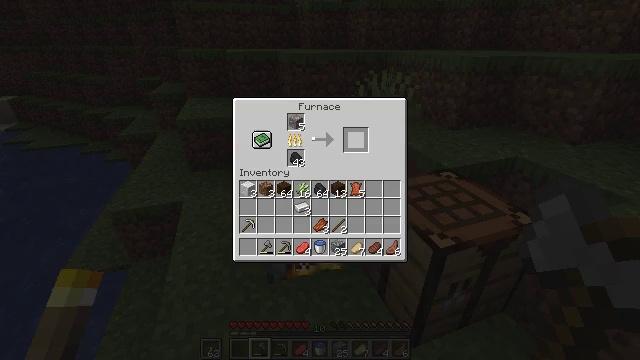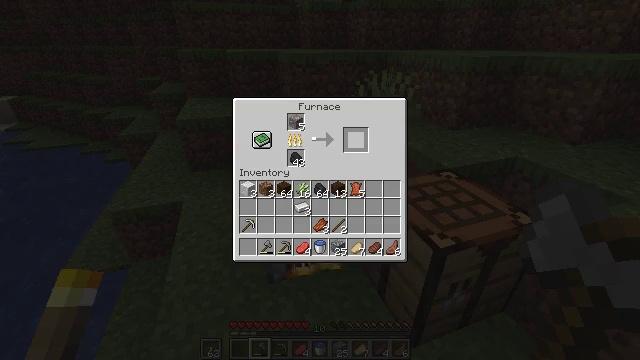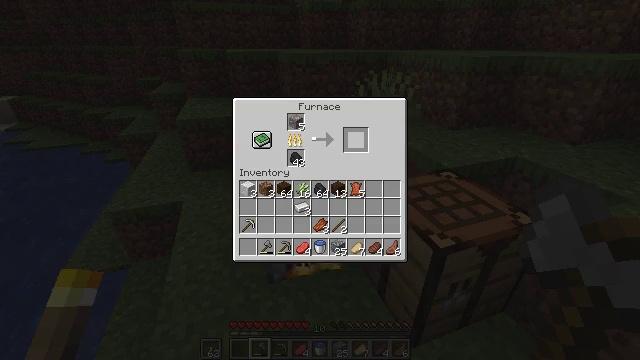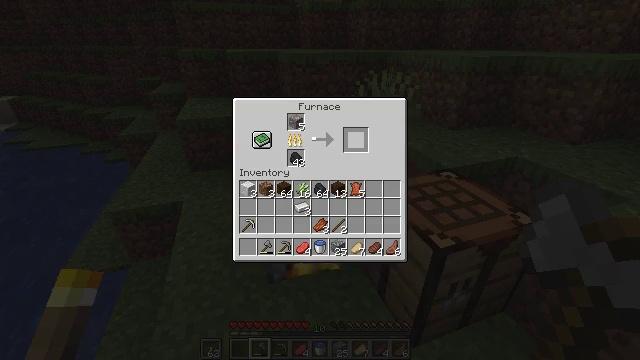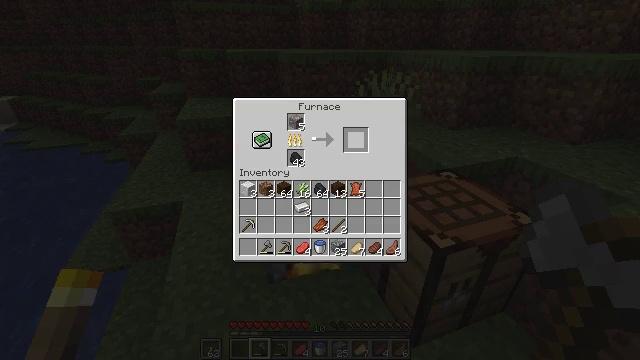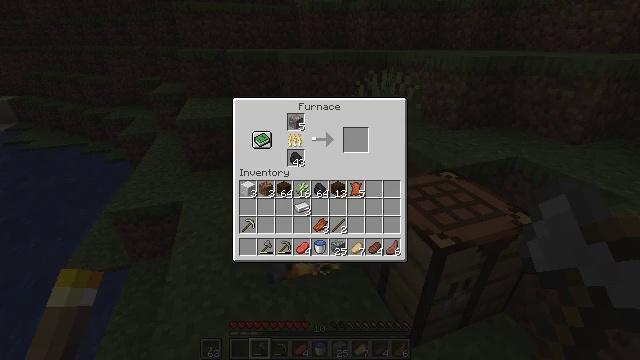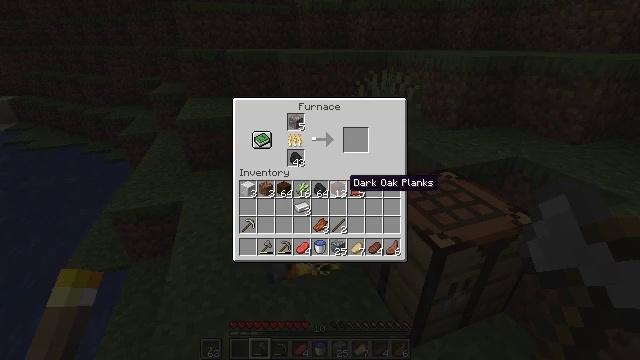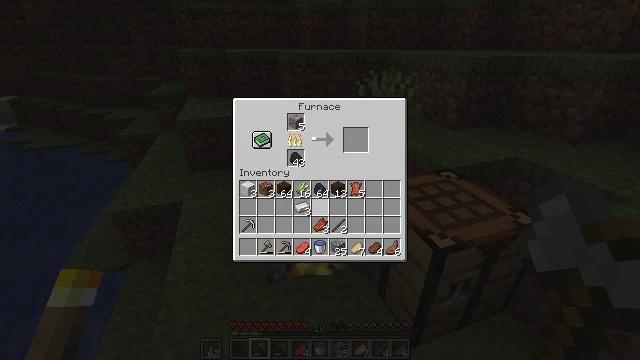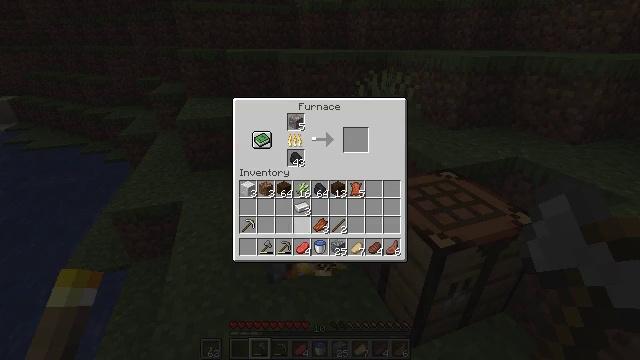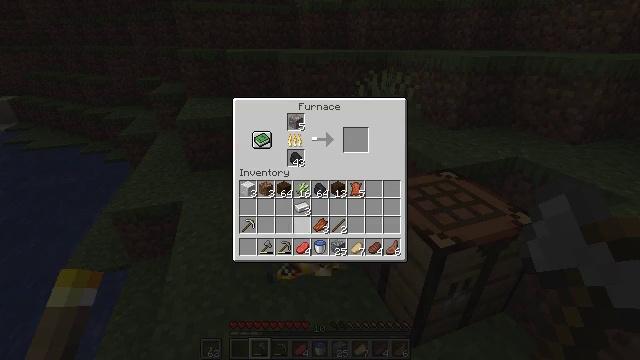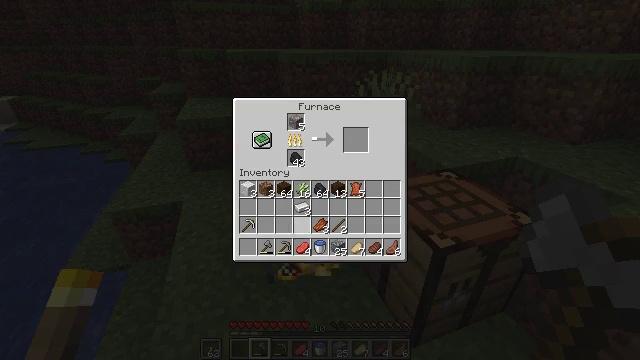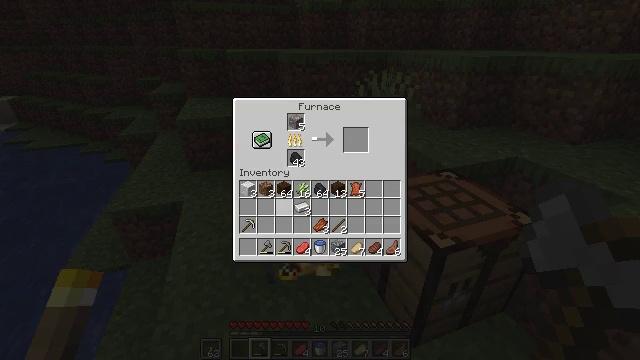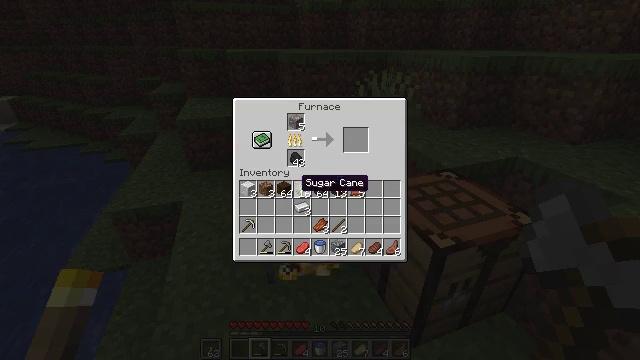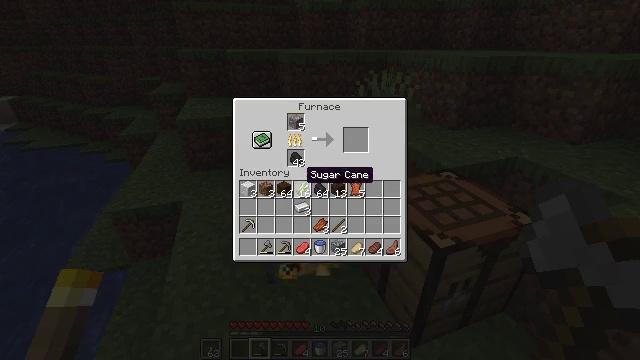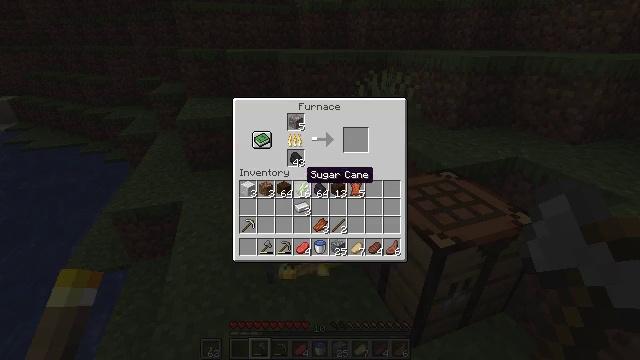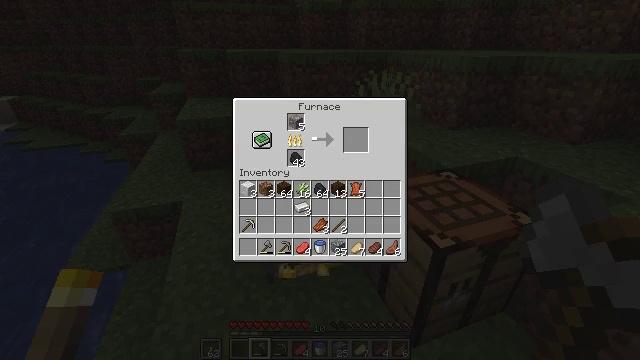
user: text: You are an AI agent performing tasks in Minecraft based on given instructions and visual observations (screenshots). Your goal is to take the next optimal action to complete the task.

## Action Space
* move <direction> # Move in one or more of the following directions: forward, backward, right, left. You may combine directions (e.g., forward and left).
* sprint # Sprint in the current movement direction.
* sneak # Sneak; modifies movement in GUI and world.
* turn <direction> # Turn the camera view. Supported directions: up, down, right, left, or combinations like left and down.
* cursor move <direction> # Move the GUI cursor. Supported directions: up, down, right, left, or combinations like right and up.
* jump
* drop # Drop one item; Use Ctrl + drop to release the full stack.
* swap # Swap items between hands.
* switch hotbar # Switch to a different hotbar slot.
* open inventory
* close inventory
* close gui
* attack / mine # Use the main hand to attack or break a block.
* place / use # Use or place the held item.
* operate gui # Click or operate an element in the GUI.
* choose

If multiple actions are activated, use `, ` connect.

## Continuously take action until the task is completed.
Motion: motion action
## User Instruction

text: Break the blue bed to move it.
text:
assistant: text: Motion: sneak, open gui
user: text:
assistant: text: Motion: no_op
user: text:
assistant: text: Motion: no_op
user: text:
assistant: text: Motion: cursor move down
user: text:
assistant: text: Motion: cursor move down
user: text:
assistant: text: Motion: cursor move left and down
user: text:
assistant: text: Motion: cursor move left and down
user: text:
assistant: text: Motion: cursor move left and down
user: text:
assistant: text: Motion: no_op
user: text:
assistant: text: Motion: cursor move up
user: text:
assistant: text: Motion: cursor move up
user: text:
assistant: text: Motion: cursor move up
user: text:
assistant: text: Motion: cursor move up
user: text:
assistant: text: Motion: no_op
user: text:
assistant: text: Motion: no_op
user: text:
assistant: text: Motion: no_op
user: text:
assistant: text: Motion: cursor move up
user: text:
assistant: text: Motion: cursor move up
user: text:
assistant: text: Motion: cursor move up
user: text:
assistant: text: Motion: no_op
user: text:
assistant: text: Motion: no_op
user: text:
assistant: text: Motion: cursor move down
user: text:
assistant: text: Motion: cursor move down
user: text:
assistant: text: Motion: no_op
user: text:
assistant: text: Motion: cursor move up
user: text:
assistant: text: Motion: cursor move right and up
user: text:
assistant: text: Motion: cursor move right and up
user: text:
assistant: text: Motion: cursor move right
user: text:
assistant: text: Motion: cursor move right and down
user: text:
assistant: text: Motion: cursor move right and down